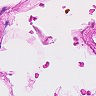
Metastatic tissue present: no